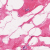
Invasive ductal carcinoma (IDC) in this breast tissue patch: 0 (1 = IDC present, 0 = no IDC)